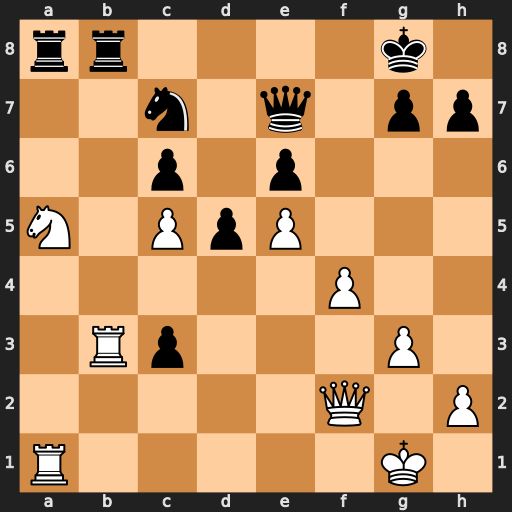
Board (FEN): rr4k1/2n1q1pp/2p1p3/N1PpP3/5P2/1Rp3P1/5Q1P/R5K1
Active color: w
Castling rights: -
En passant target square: -
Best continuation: Rxb8+ Rxb8 Nxc6 Qe8 Nxb8